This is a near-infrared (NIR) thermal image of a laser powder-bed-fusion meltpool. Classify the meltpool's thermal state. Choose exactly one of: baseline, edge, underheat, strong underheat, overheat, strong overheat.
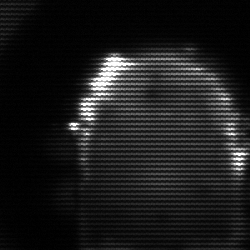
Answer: baseline